Question: How can I search for some text that has spaces in it in all JavaScript sources on website?
I know that I should use "CTRL + SHIFT + F"(on Windows), but Google Chrome Developer Tools searches not for the whole sentence, but for each word that is separated by space.
How to find exactly what I've typed into searchbox ?
Please see screenshot:

Is it a bug in Chrome version "33.0.1750.117" ? It worked ok previously... Is there a workaround?
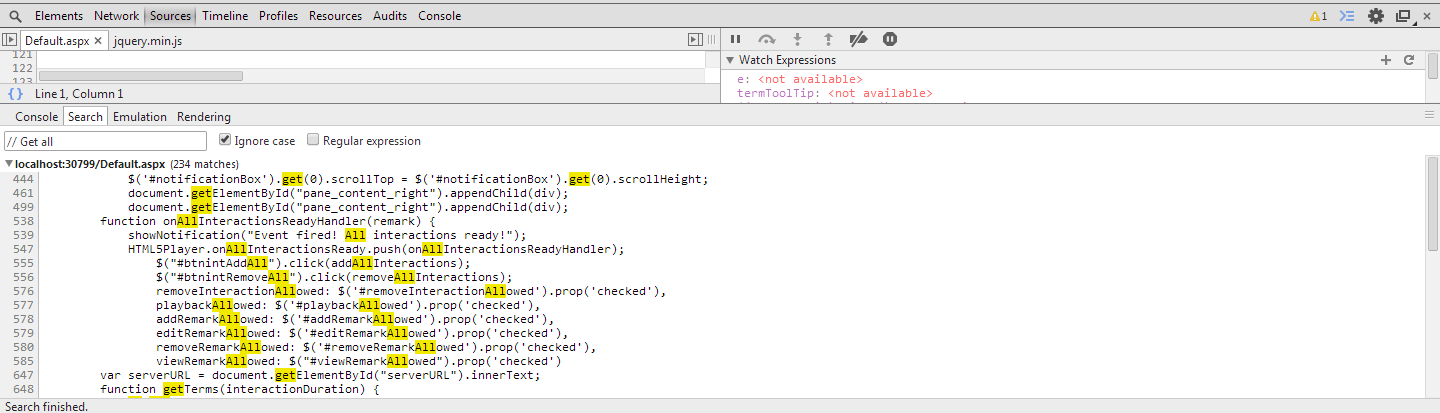
Answer: Use double quotes to search for the whole sentence:
'''
ex. "Get all"
'''